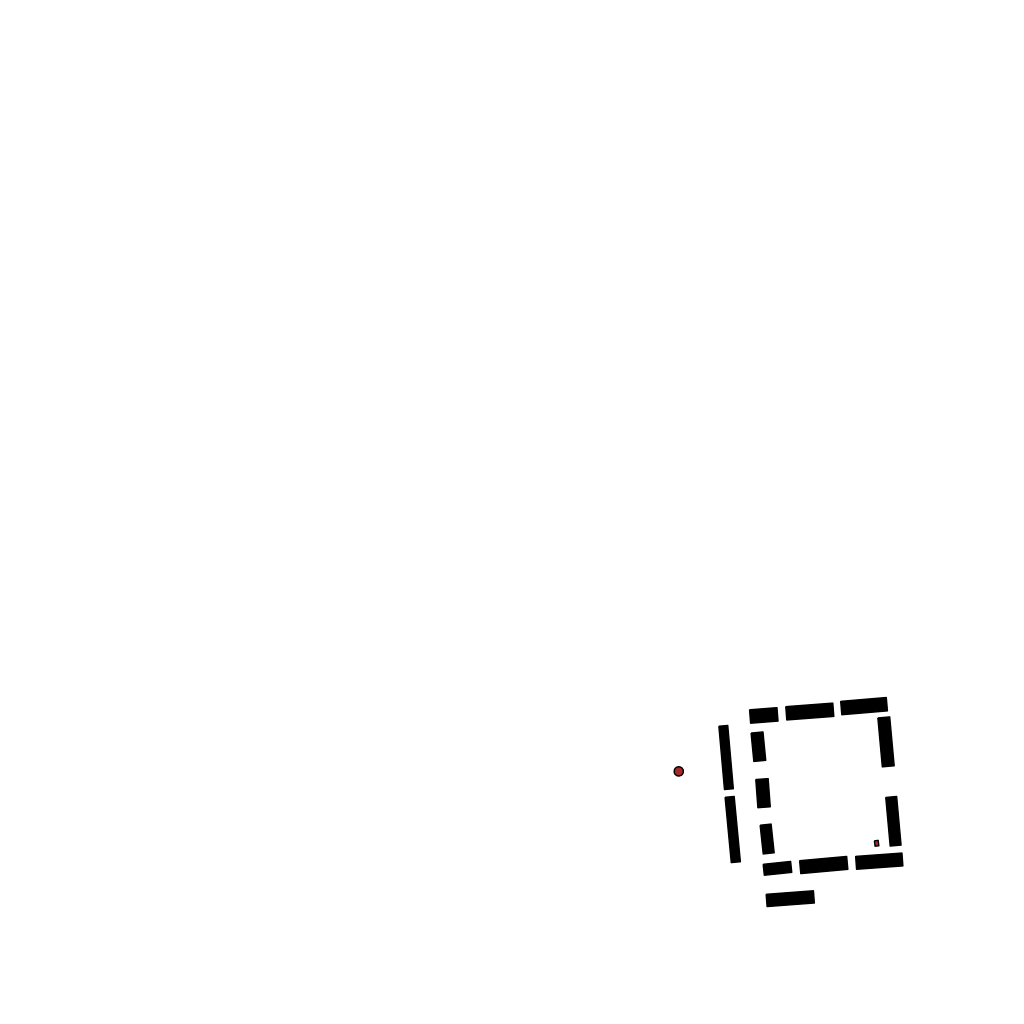
Tags: overhead vector_map, industrial, recreation, residential, soviet, individual_rise, low_rise, density_2, Building, Facility, 1.0 km²